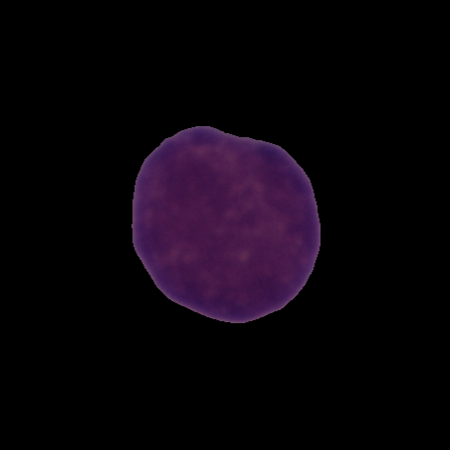
Label: healthy